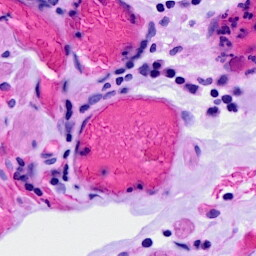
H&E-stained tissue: Ovarian